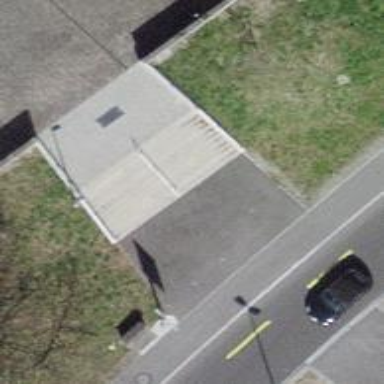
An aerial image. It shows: Road with steps.